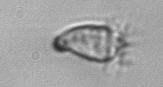
Label: Paratontonia_gracillima